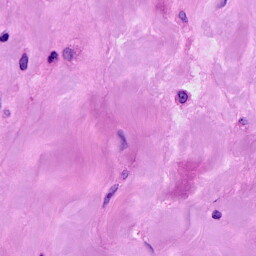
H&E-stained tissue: Breast